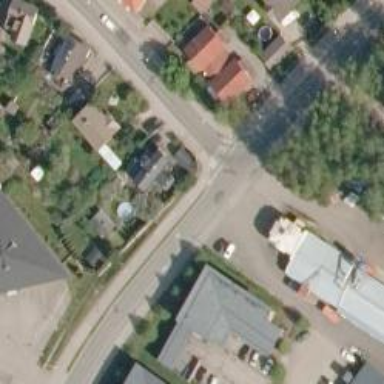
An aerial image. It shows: Road with "give way" sign.